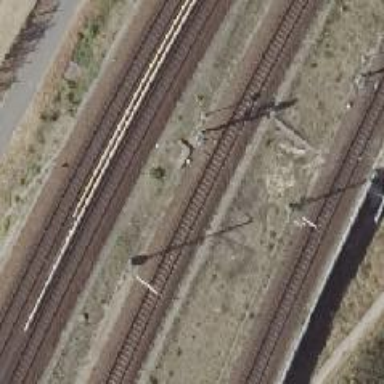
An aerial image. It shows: Railway signal.